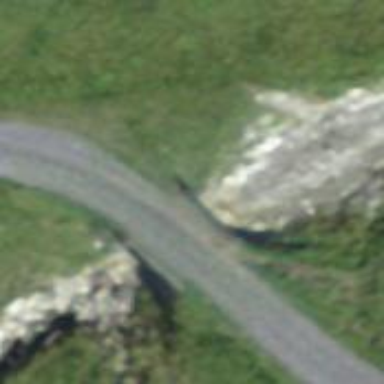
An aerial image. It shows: Bridge over grade2 track.